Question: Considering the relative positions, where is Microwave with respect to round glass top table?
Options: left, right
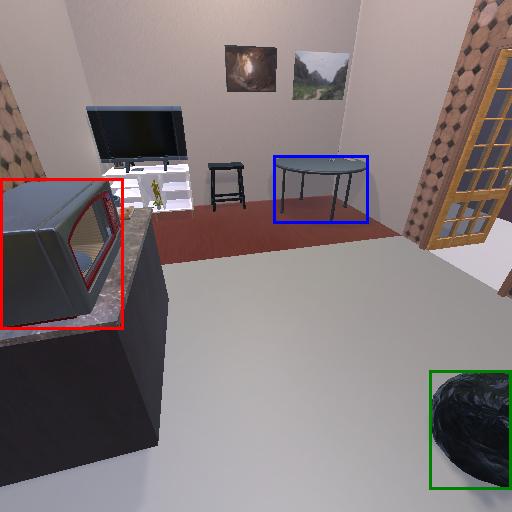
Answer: left